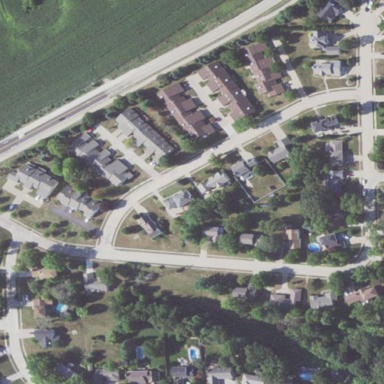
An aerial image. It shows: Residential neighbourhood.